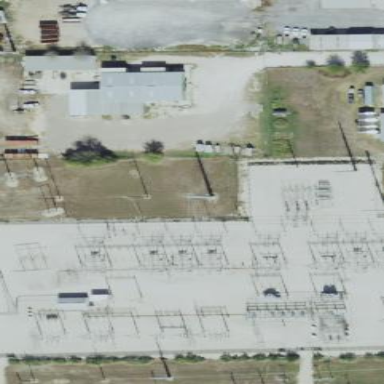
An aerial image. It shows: Outdoor power substation with fence surrounding it. The substation operates at the transmission level.